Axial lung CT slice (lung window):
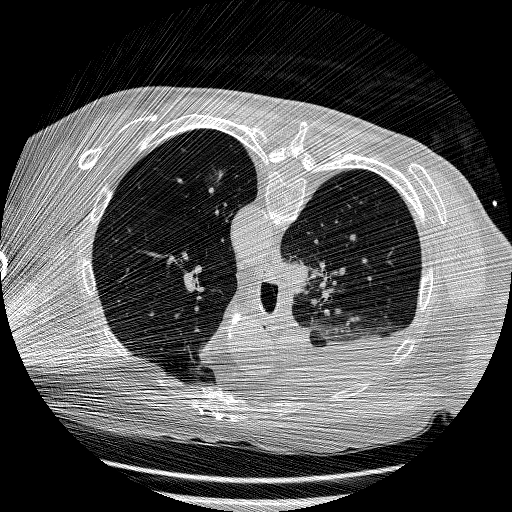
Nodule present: no